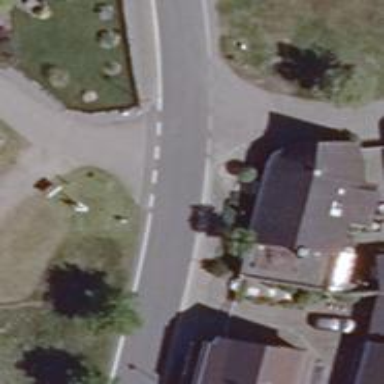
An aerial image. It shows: Secondary road.